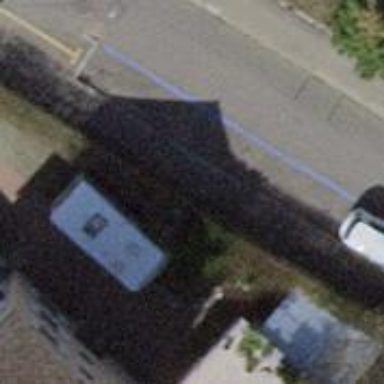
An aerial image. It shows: Parking lane.